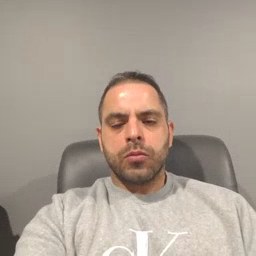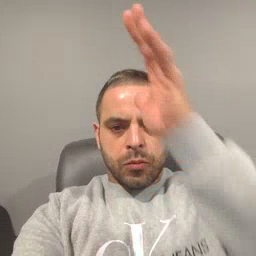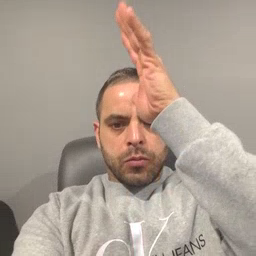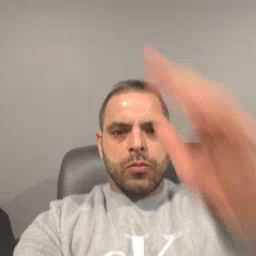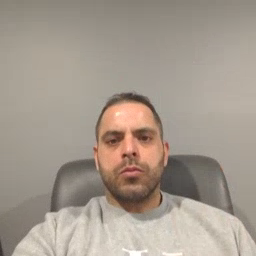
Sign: dad